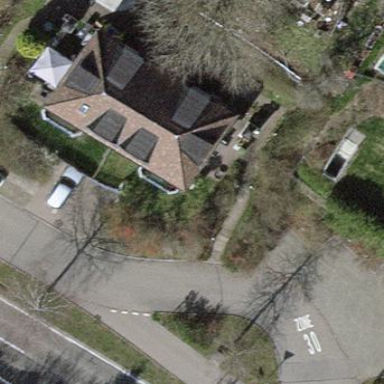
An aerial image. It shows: Terrace building.